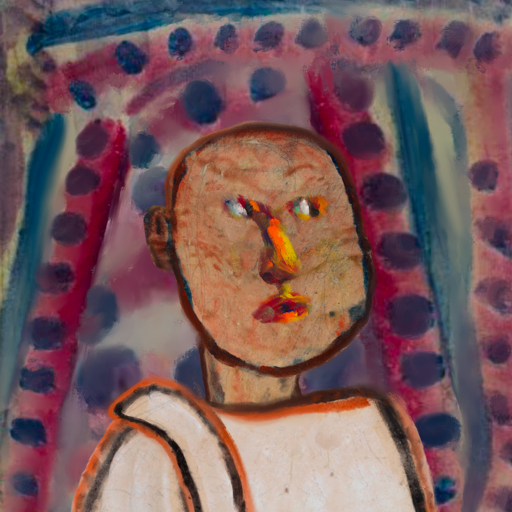
Background: HillGirl, Head And Neck Side: Orphan, Face Side: An_Impression, Bust: Roy_Bahadur, Hair Side: Blank, Head Accessory: Blank, Second Necklace: Blank, Necklace: Blank, Baby: Blank